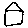
Label: house